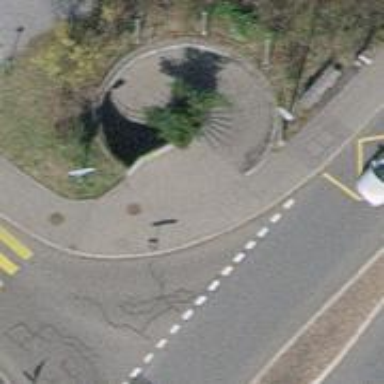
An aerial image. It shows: Footway tunnel.